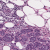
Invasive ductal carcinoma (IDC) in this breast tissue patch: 1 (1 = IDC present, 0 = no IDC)